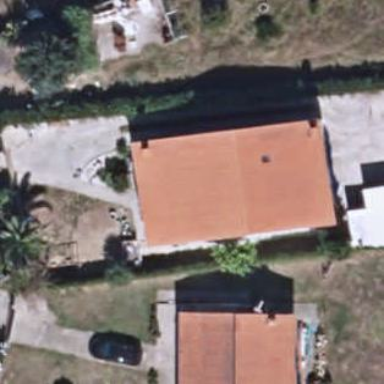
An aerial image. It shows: Simple house.